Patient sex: F
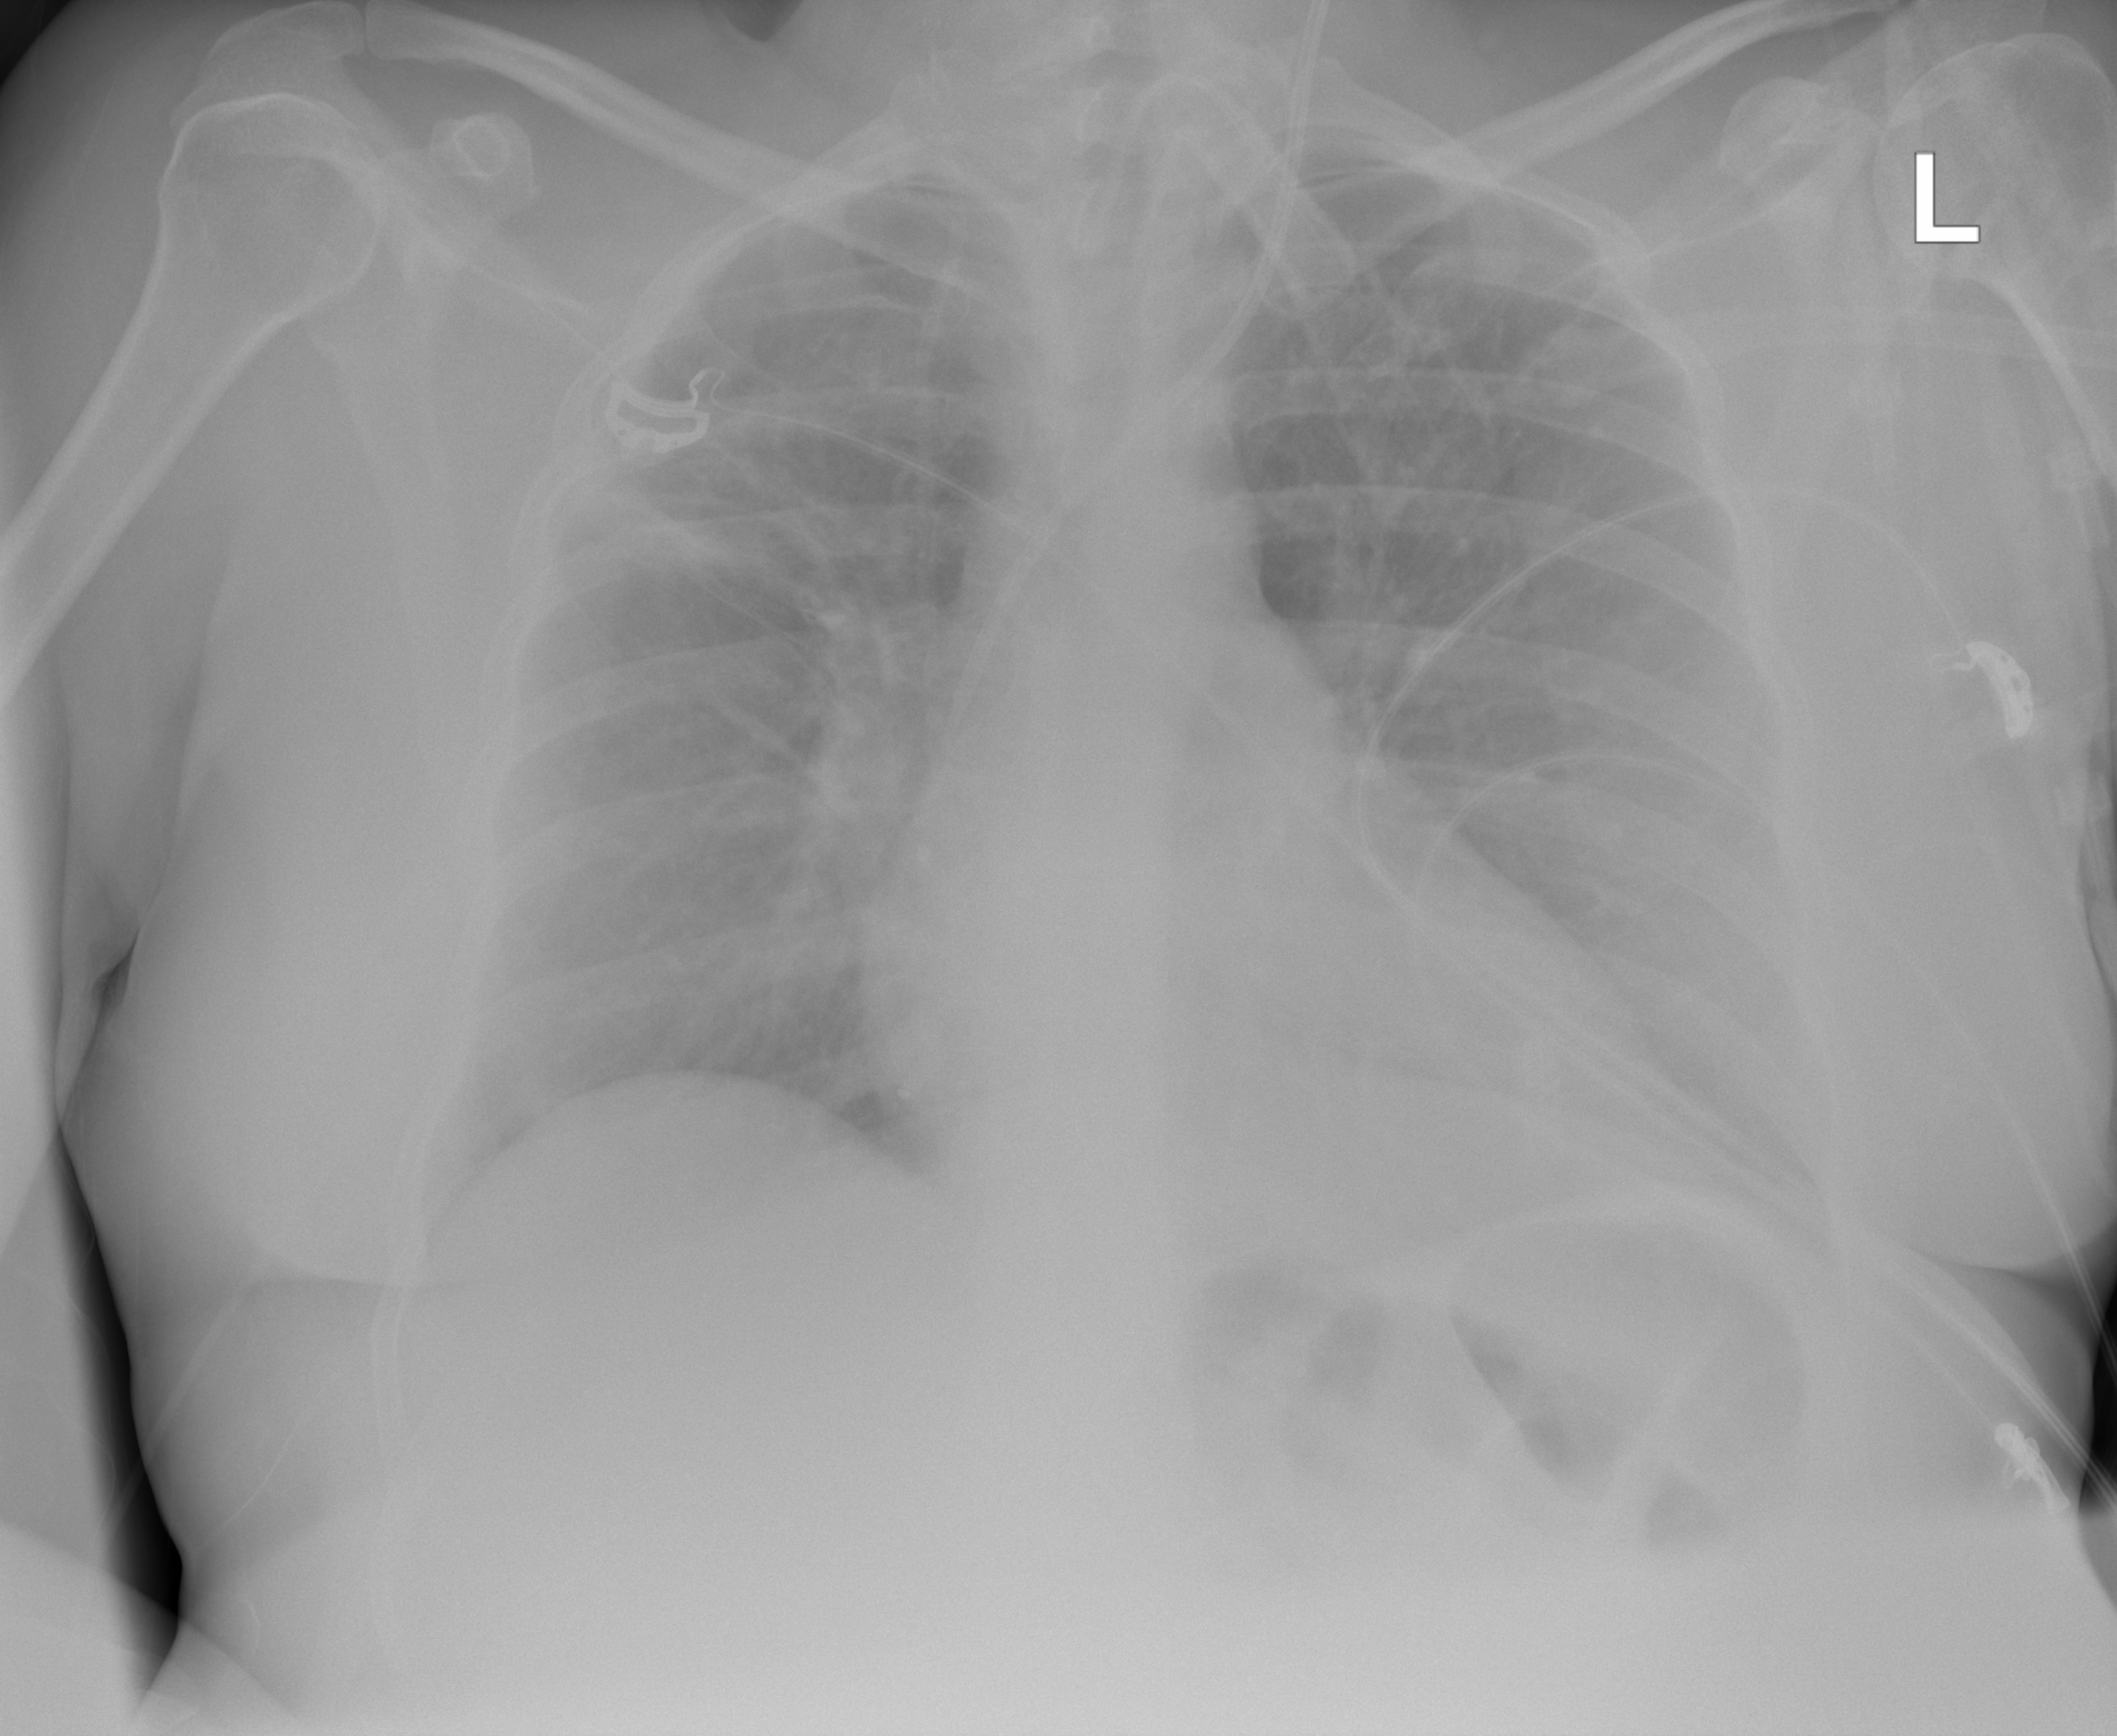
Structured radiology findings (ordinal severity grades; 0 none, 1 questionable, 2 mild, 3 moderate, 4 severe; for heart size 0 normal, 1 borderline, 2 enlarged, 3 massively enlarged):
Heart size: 0
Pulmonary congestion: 0
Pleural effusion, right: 0
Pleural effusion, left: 0
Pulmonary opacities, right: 2
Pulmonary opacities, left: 0
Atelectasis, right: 0
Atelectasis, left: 0